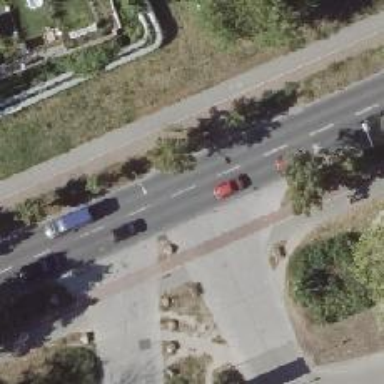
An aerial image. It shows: Secondary road with asphalt surface. There are separate sidewalks on both sides.